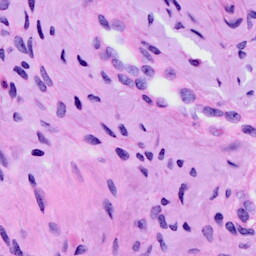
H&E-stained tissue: Cervix